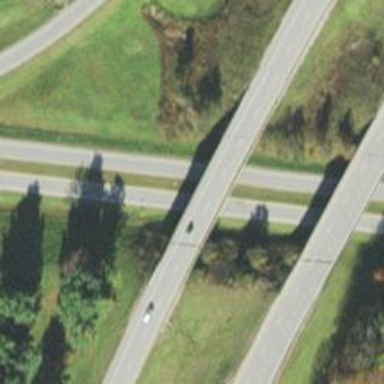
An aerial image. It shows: Asphalt bridge crossing over trunk highway expressway.